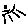
Label: sun